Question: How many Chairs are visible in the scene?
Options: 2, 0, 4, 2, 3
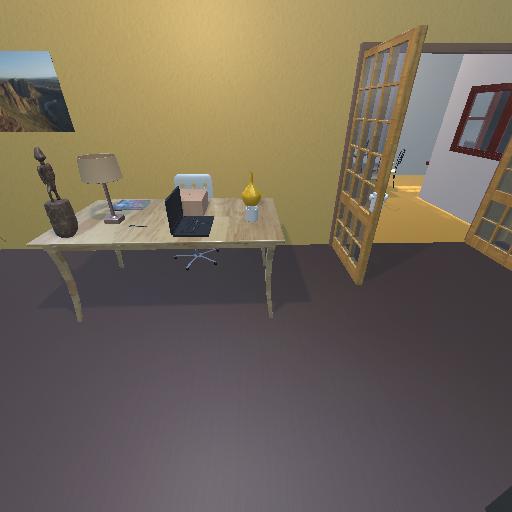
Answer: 2